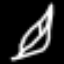
Label: leaf